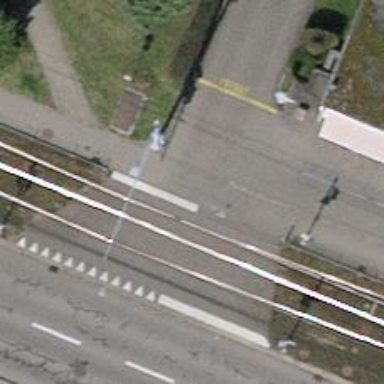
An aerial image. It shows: Unmarked crossing with traffic calming table.